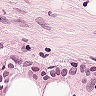
Metastatic tissue present: yes